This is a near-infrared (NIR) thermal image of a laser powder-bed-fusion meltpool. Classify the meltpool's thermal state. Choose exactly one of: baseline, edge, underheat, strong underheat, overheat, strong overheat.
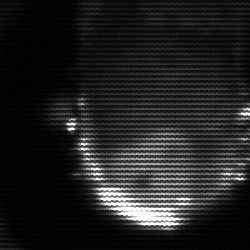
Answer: baseline